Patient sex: M
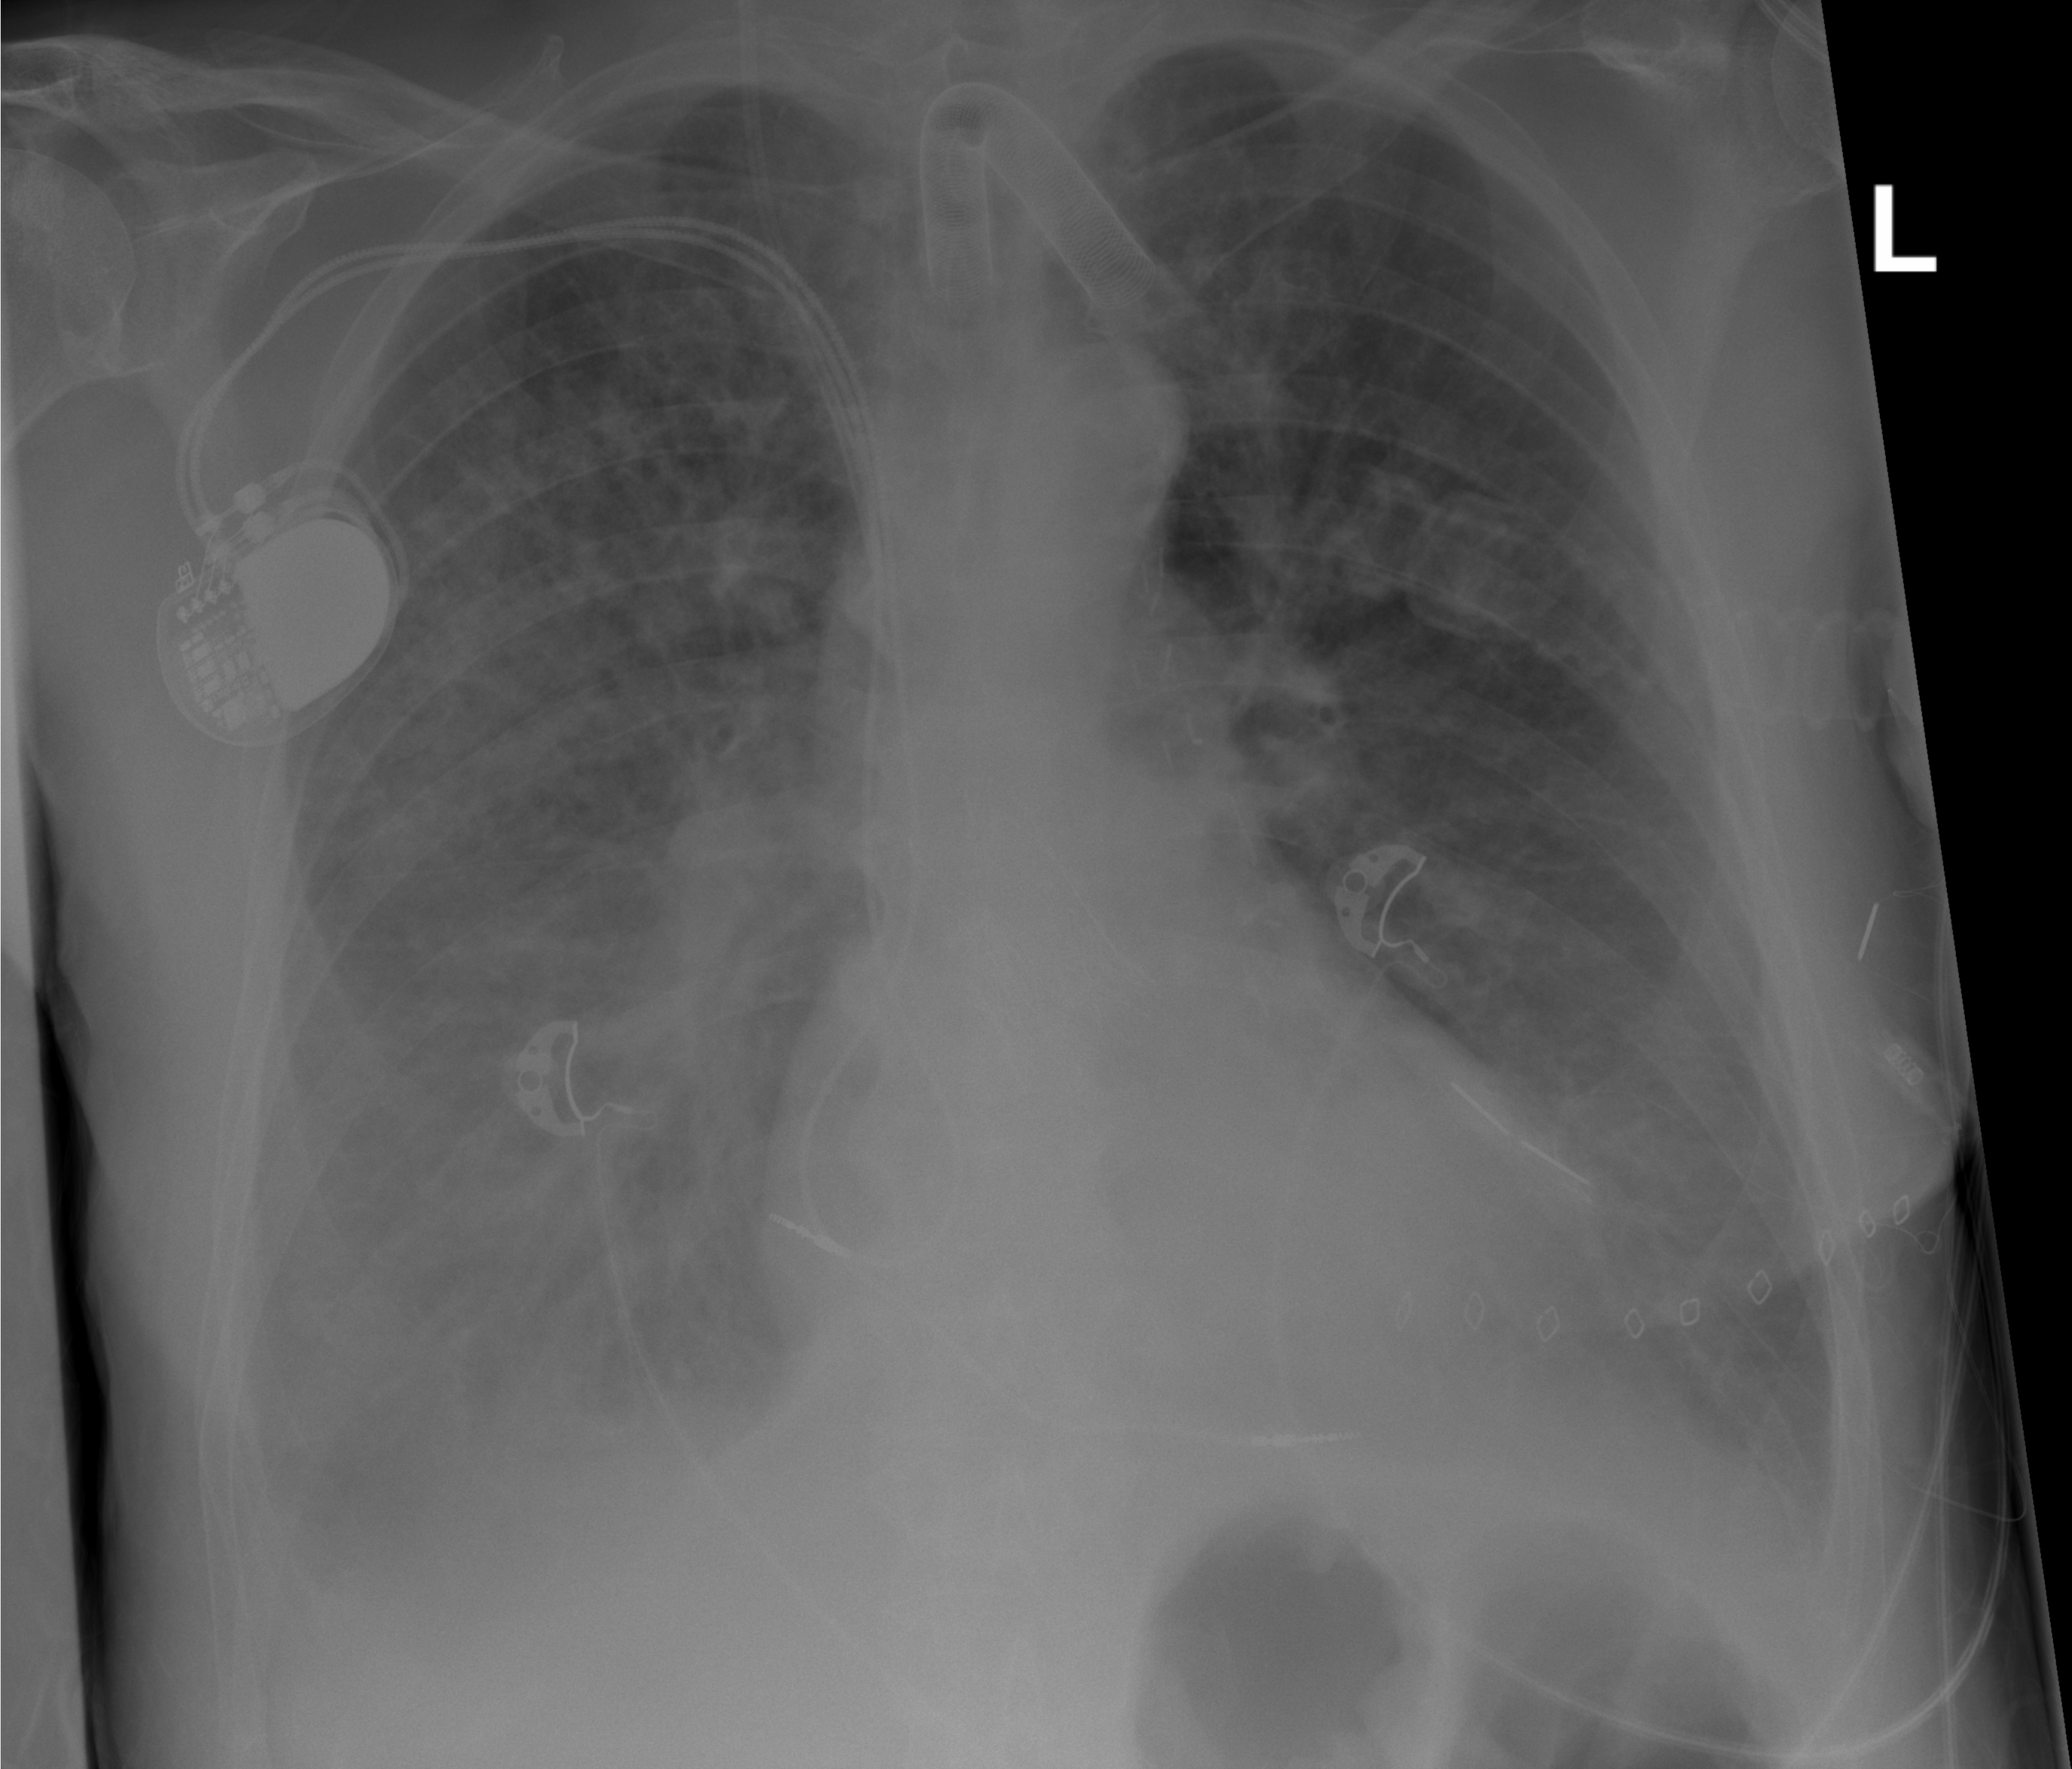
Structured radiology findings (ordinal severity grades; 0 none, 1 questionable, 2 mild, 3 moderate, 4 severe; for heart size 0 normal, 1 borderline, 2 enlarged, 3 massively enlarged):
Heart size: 0
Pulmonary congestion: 2
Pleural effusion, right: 2
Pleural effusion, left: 2
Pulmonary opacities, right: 2
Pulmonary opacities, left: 0
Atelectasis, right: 0
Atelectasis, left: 0